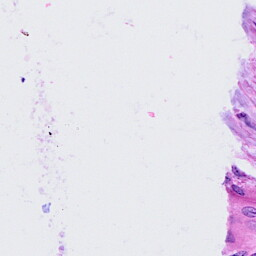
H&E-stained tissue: Cervix